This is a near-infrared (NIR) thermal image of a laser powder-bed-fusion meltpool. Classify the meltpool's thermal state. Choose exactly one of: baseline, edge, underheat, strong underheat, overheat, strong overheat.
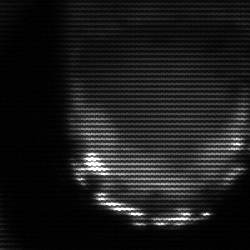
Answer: edge